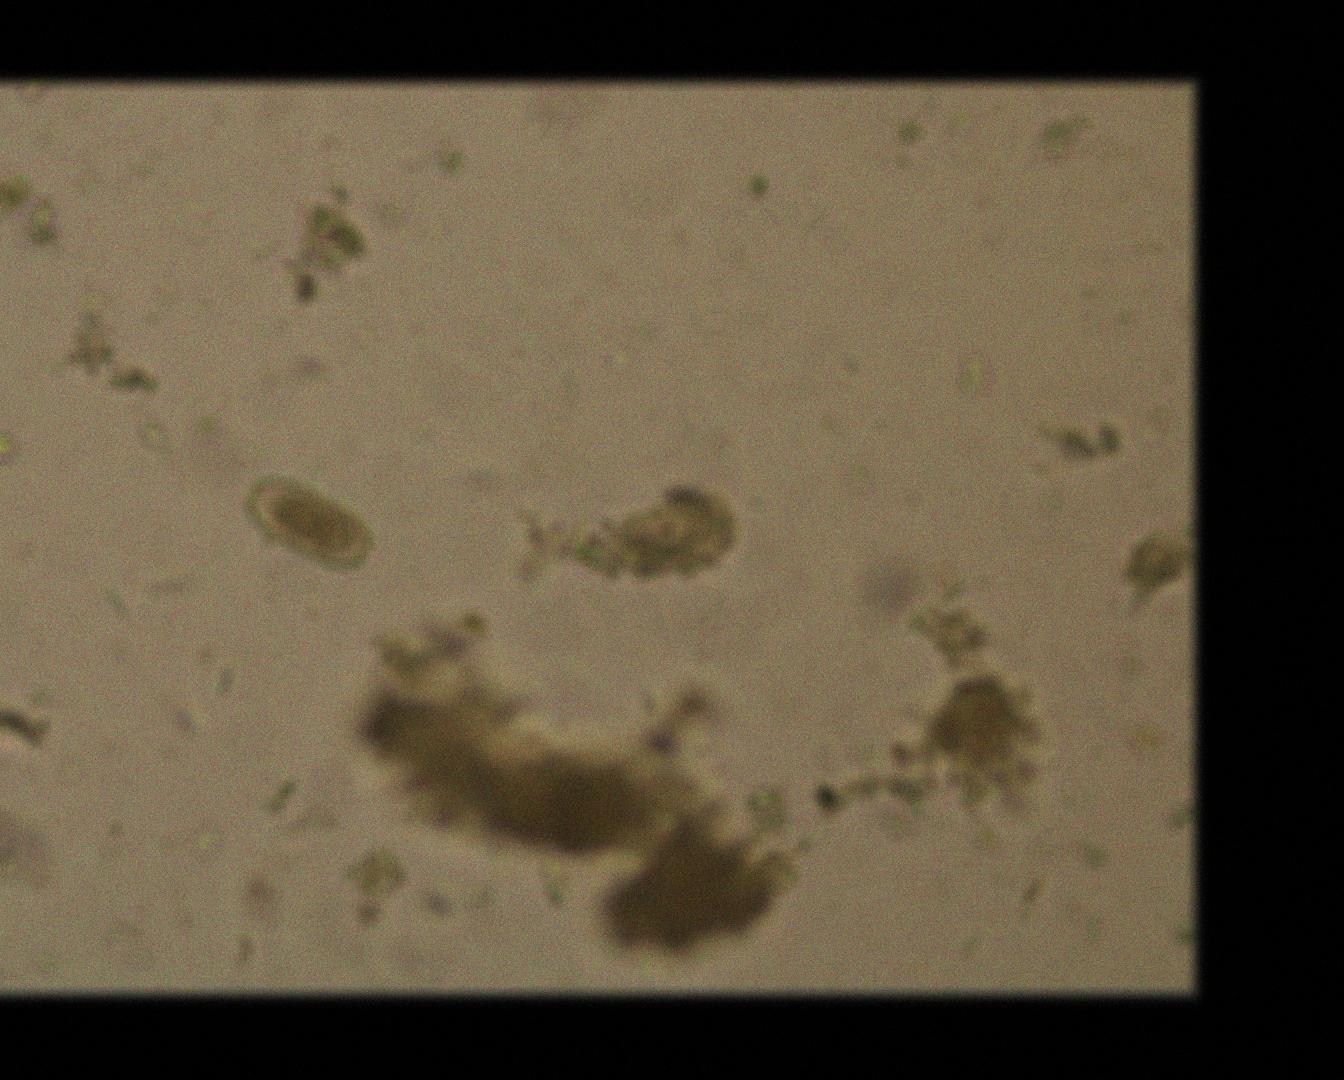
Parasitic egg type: Capillaria philippinensis